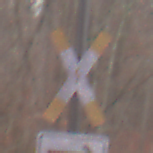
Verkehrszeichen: Andreaskreuz
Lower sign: RichtungsangabeDurchPfeile4
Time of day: Midday
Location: Outdoor (Nature)
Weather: Overcast
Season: Autumn
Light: Natural